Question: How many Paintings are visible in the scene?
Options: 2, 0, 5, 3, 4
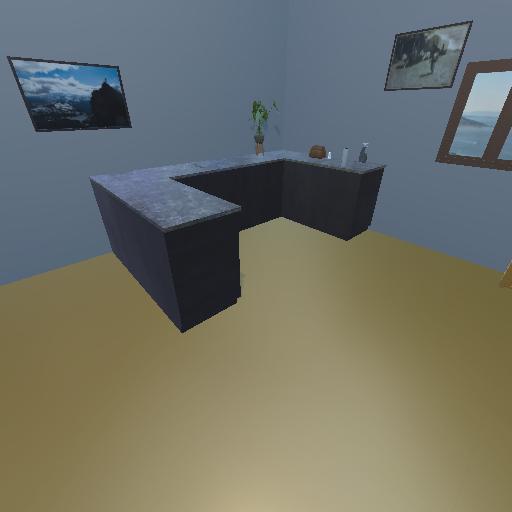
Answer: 2